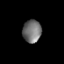
Tissue: prostate
Cell type: T cells
Senescence score: 0.3582
Nuclear area (px): 411
Mean DAPI intensity: 113.601